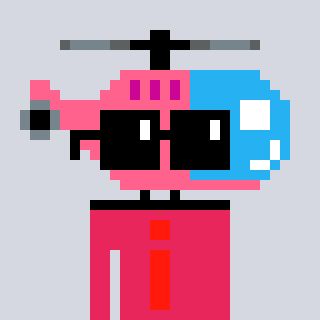
a pixel art character with square black sunglasses, a helicopter-shaped head and a redpinkish-colored body on a cool background